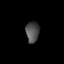
Tissue: lung
Cell type: Epithelial cells
Senescence score: 0.2293
Nuclear area (px): 275
Mean DAPI intensity: 77.415